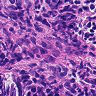
Metastatic tissue present: no